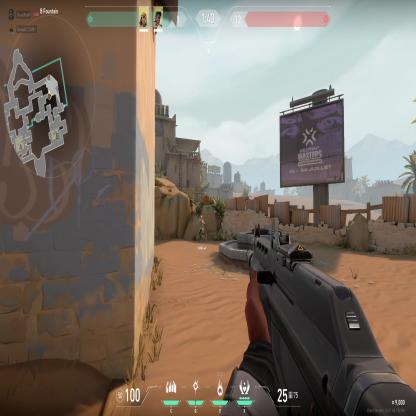
Label: teammate